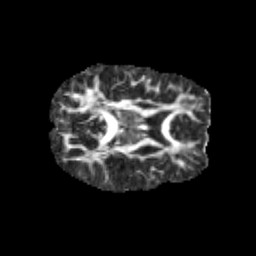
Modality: FA
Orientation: axial
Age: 10
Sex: female
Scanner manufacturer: siemens
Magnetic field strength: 3 T
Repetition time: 3.8 s
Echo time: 0.07 s